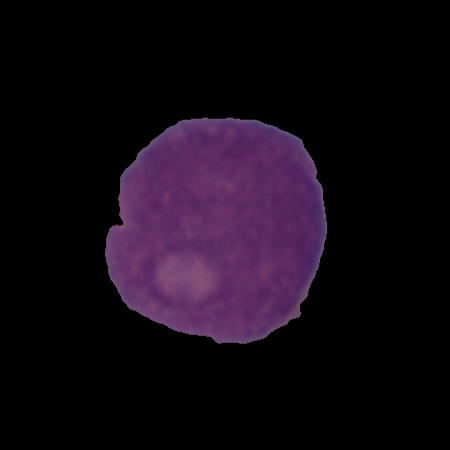
Label: cancer